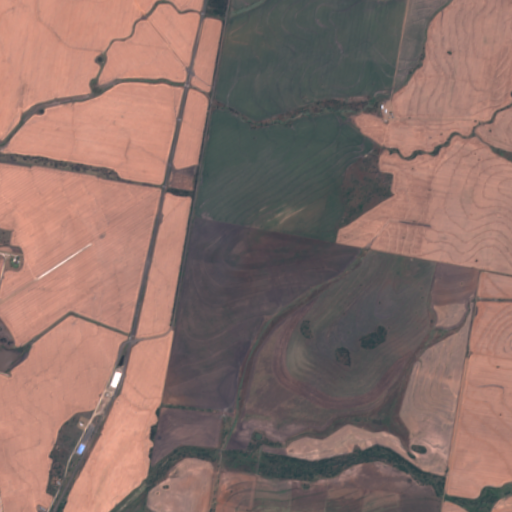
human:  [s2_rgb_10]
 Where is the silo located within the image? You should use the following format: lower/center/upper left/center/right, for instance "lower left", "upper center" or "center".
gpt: The silo is located in the lower left of the image.
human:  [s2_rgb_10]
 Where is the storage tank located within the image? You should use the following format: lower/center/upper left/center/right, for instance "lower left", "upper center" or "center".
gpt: The storage tank is located in the lower left of the image.
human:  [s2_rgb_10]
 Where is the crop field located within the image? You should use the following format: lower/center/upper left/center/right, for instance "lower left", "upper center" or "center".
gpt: There is no crop field in the image.